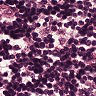
Metastatic tissue present: no